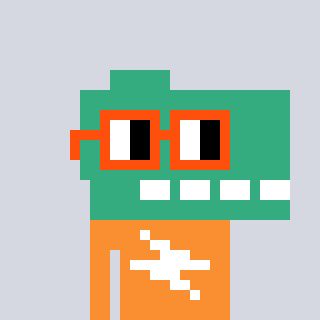
a pixel art character with square orange glasses, a dino-shaped head and a orange-colored body on a cool background